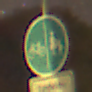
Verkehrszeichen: GetrennterRadUndGehwegRadwegLinks
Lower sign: BesondereFahrzeugeUndTransportgueter6
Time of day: Night
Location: Outdoor (Suburban)
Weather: Clear
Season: NotSpecified
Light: Artificial